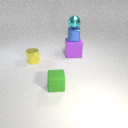
small green rubber cube in front of small yellow metal cylinder